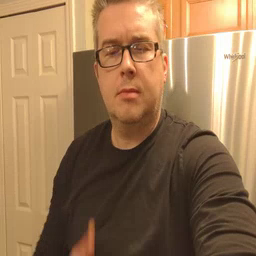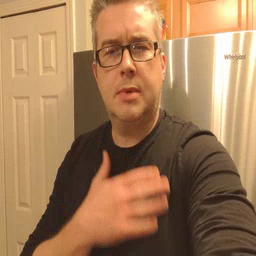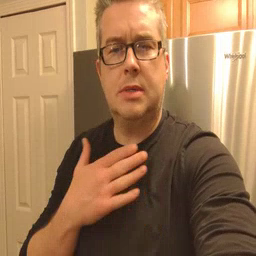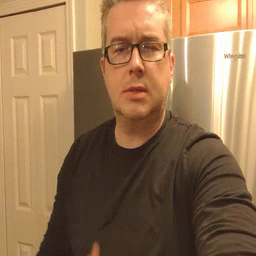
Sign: please